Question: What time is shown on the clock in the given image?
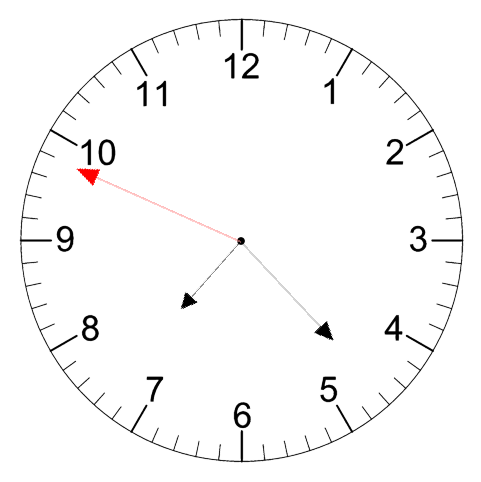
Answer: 07:22:49